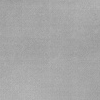
Atmospheric dust classification: dusty